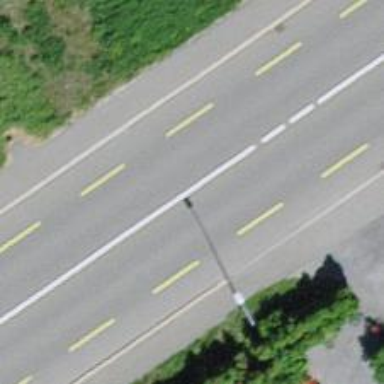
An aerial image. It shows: Primary highway with asphalt surface. There are sidewalks on both sides and designated cycle lanes.